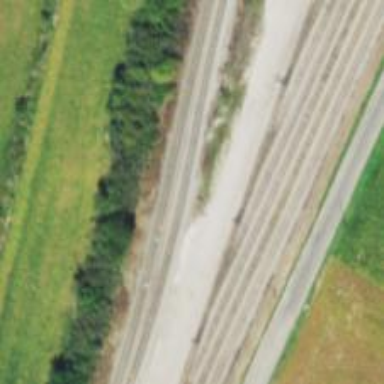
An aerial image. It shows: Railway yard.